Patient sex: M
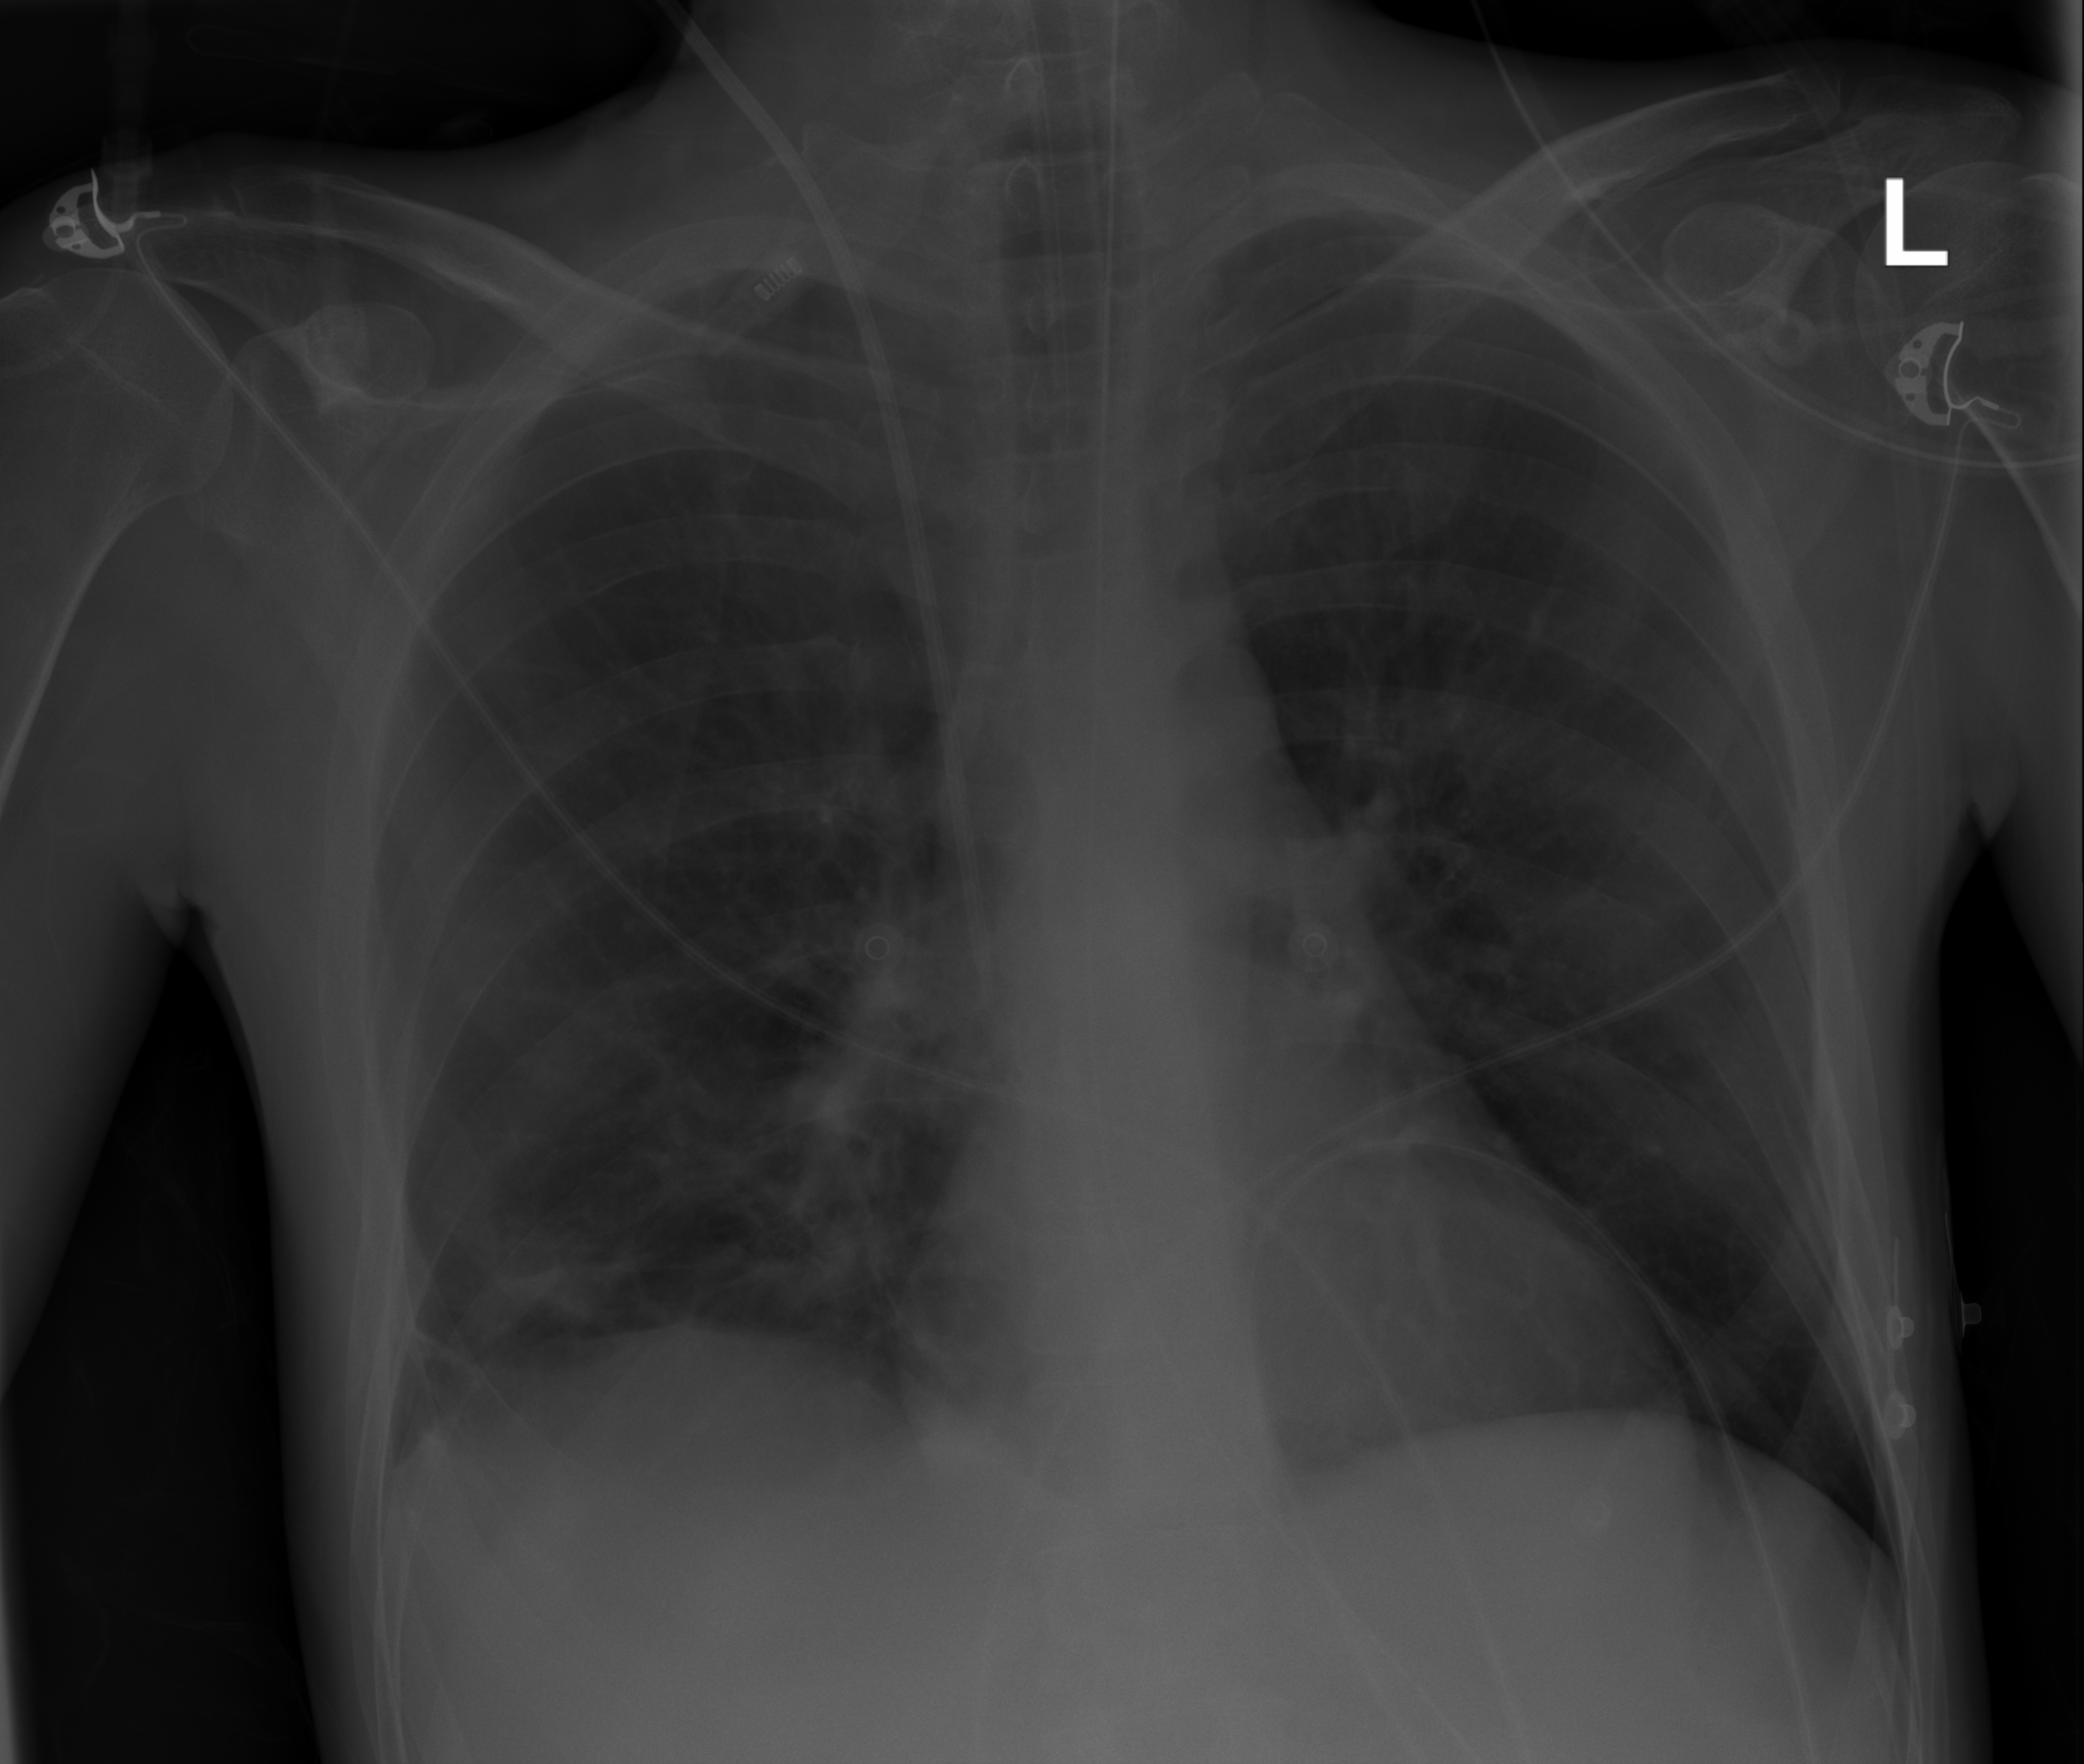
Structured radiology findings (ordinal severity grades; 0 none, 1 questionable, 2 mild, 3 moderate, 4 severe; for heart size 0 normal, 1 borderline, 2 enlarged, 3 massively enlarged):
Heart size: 0
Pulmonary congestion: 0
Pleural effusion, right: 0
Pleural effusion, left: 0
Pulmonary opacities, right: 1
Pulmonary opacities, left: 0
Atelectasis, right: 2
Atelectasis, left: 0